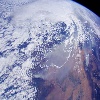
Label: cloud